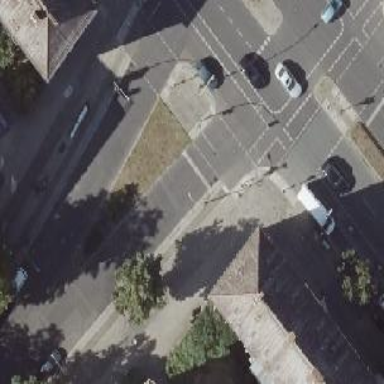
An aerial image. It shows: Crossing with traffic signals and pedestrian island.